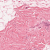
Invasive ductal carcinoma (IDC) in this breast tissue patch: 0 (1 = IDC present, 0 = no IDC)